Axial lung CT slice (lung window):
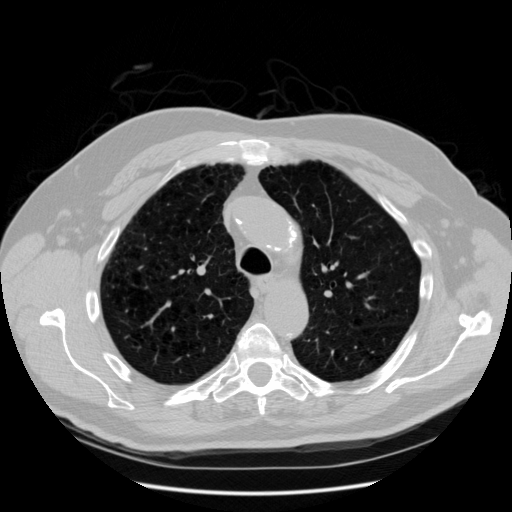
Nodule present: no